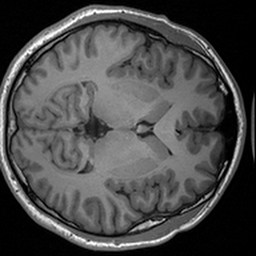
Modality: T1w
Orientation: axial
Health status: healthy
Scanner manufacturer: siemens
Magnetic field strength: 3 T
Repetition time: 1.9 s
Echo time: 0.00227 s